This time-frequency spectrogram was computed from a bearing vibration snapshot; brighter regions carry more energy. Classify the bearing condition as one of: normal, inner_race, outer_race, ball.
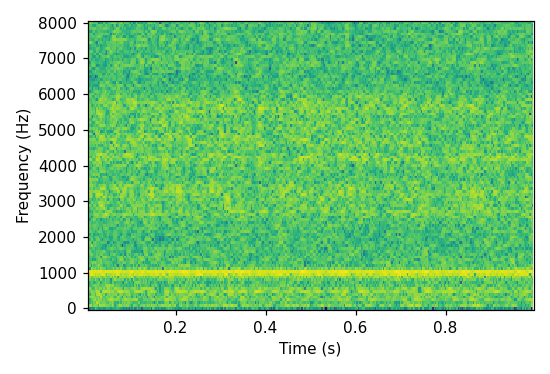
Answer: normal